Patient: sex F, age 44
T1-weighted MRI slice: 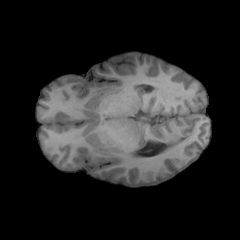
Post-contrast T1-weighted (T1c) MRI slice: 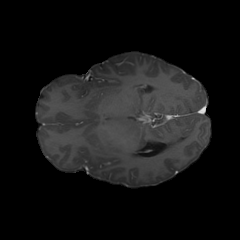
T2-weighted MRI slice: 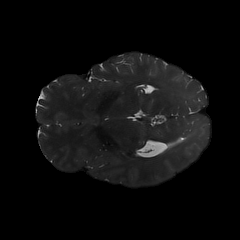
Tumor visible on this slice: no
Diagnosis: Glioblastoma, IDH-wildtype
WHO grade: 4